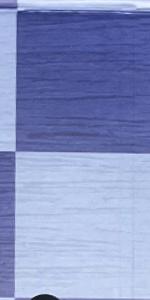
Label: Empty